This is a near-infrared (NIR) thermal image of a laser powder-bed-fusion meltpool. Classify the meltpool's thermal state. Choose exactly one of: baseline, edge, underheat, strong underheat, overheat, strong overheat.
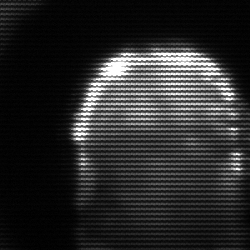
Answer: baseline